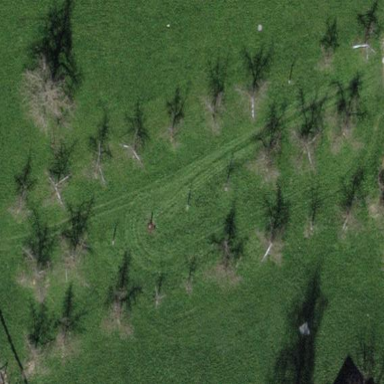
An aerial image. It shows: Orchard.